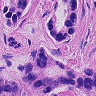
Metastatic tissue present: yes